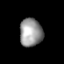
Tissue: prostate
Cell type: Fibroblasts
Senescence score: 0.7366
Nuclear area (px): 622
Mean DAPI intensity: 151.82